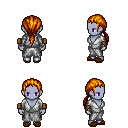
a pixel art fantasy rpg character, female body template, dark elf, purple skin, white robe, metal pants, dark blonde ponytail hairstyle, leather bracers, brown slippers, four views (front, back, left, right), 2x2 character sprite sheet, small pixel art, hard edges, no anti-aliasing